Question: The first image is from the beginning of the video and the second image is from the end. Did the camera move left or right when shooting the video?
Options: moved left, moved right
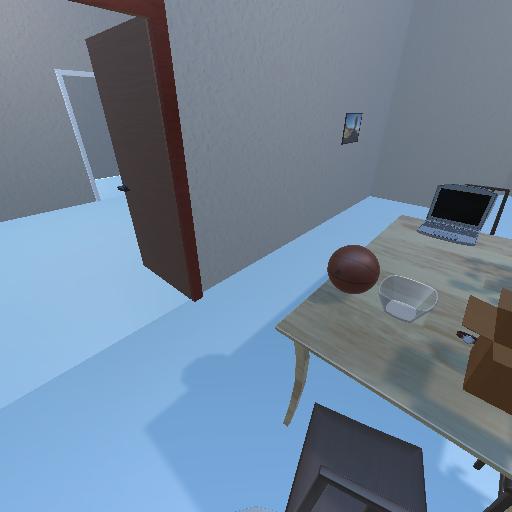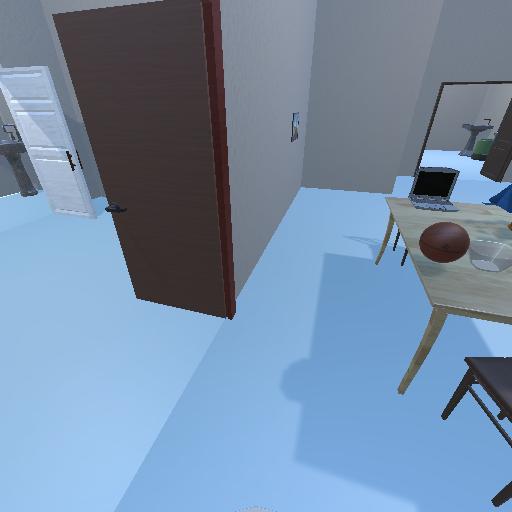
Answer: moved left